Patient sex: M
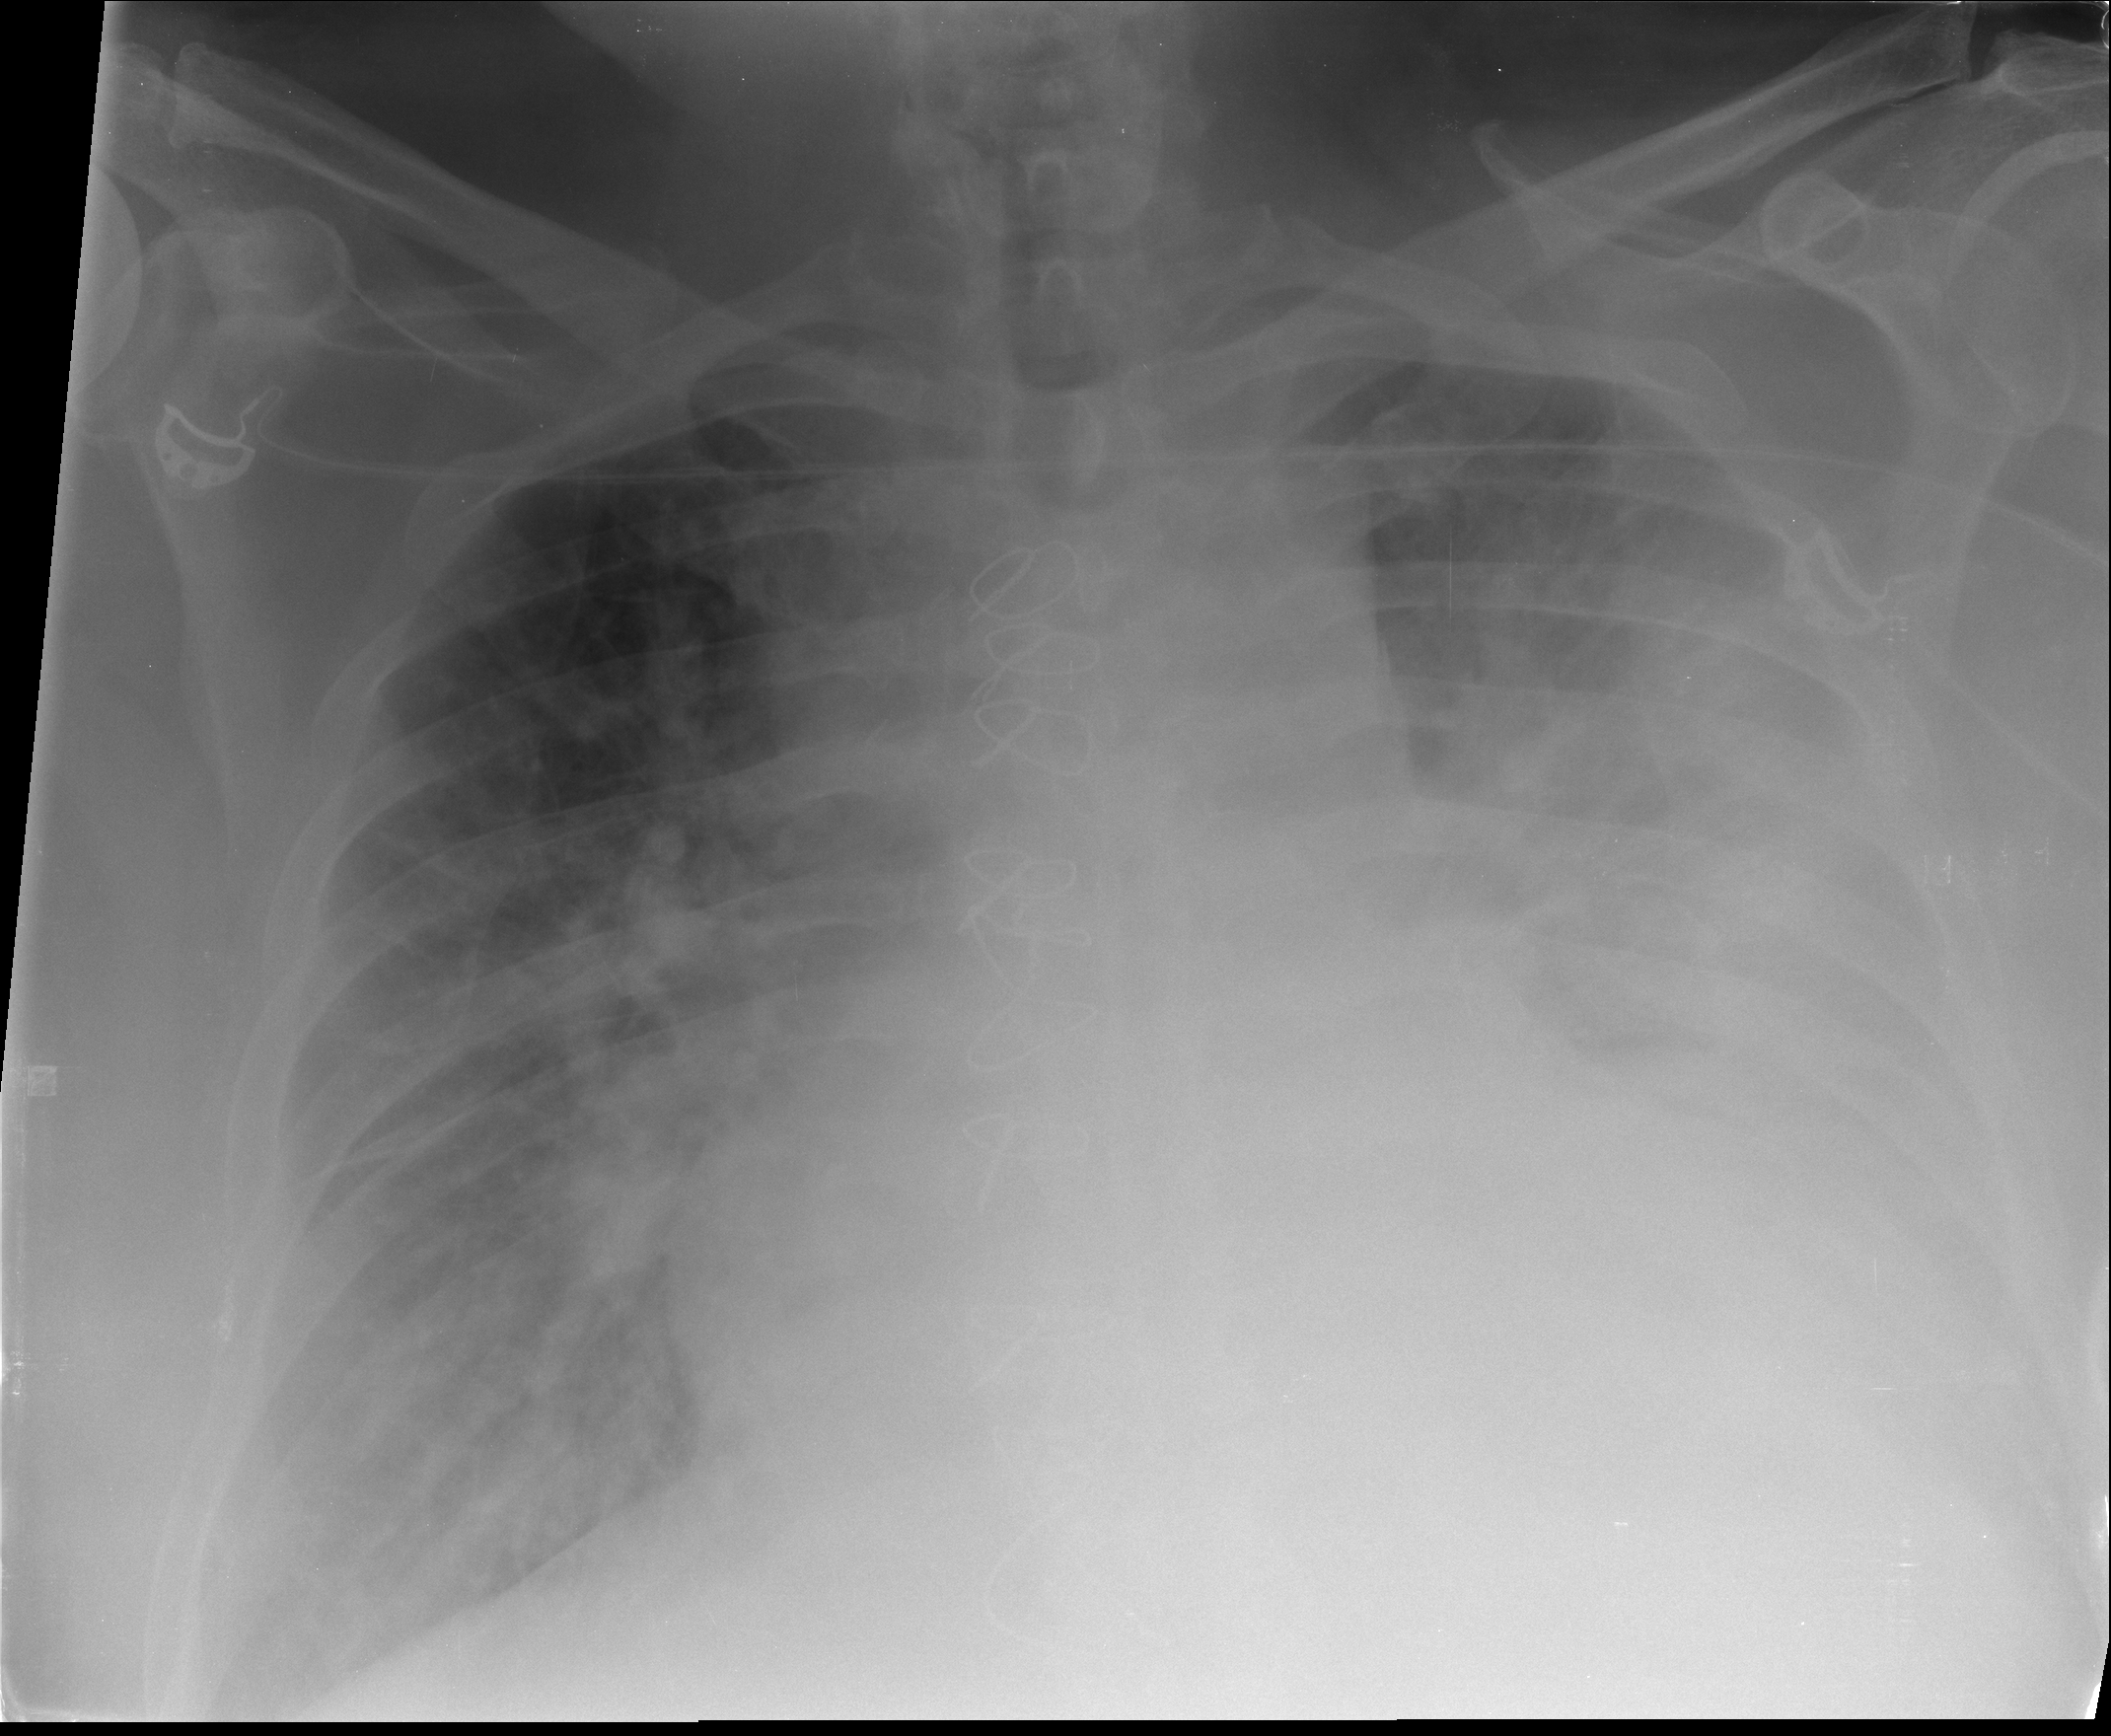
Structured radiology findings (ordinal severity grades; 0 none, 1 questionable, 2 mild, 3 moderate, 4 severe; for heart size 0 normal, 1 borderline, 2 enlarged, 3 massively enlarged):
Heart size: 2
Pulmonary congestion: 3
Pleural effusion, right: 2
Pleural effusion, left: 3
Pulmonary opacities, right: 2
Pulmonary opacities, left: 3
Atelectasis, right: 2
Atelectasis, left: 2